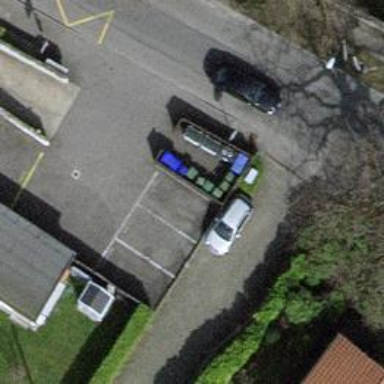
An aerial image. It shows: Recycling container for recycling.